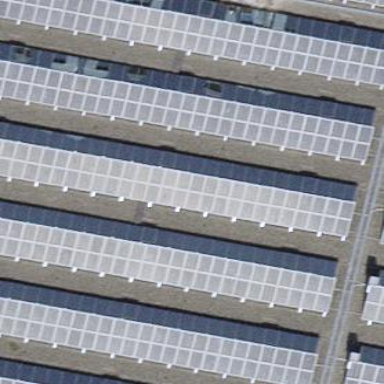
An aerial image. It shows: Solar power generator utilizing photovoltaic technology with solar photovoltaic panels.